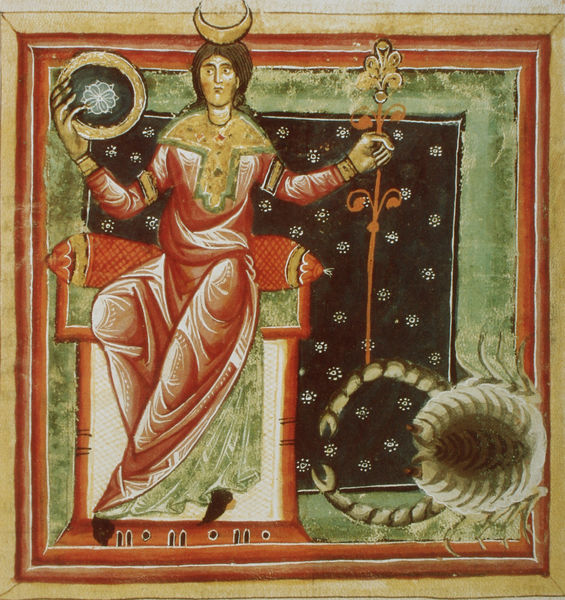
Titel: Liber astrologiae, Luna in ihrem Haus
Künstler: Georgius Fendulus
Standort: Paris
Institution: Bibliothèque Nationale.
Schlagwörter: dunkel, gott, hand, kopf, mann, weiß, gelb, grün, sitzen, blume, blumen, braun, frau, haar, hell, kleid, mund, nase, schmuck, schwarz, stuhl, türkis, zeichen, zeichnung, rot, tier, ball, muster, ornament, teppich, jung, augen, bibel, falten, gesicht, halten, rahmen, schale, teller, erde, sonne, gewand, gold, haare, sessel, sitzend, pflanze, rechts, rosa, scheitel, kreis, beine, farbig, sitz, schuhe, stab, hellgrün, füsse, rand, kissen, könig, thron, dunkelblau, polster, sitzt, faltenwurf, knie, beinchen, mond, krabbe, schere, scheren, buch, eckig, religion, links, scheibe, halbmond, mondsichel, sichel, sternbild, sterne, illustration, faust, initiale, kugel, herrscher, kranz, pinsel, herrcherin, insignie, ranke, rolle, armband, jesus, christlich, mittelalter, religiös, herrscherin, macht, nas, zierde, golden, maria, sternzeichen, miniatur, haltend, quadrat, universum, stecken, krebs, zepter, szepter, planet, weltkugel, buchmalerei, geschmeide, bartlos, fangarme, hildegard, luna, kosmos, sphäre, pantokrator, weltenherrscher, skorpion, lachsfarben, personofikation, onament, n, halbmon, scorpio